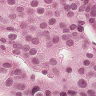
Metastatic tissue present: yes